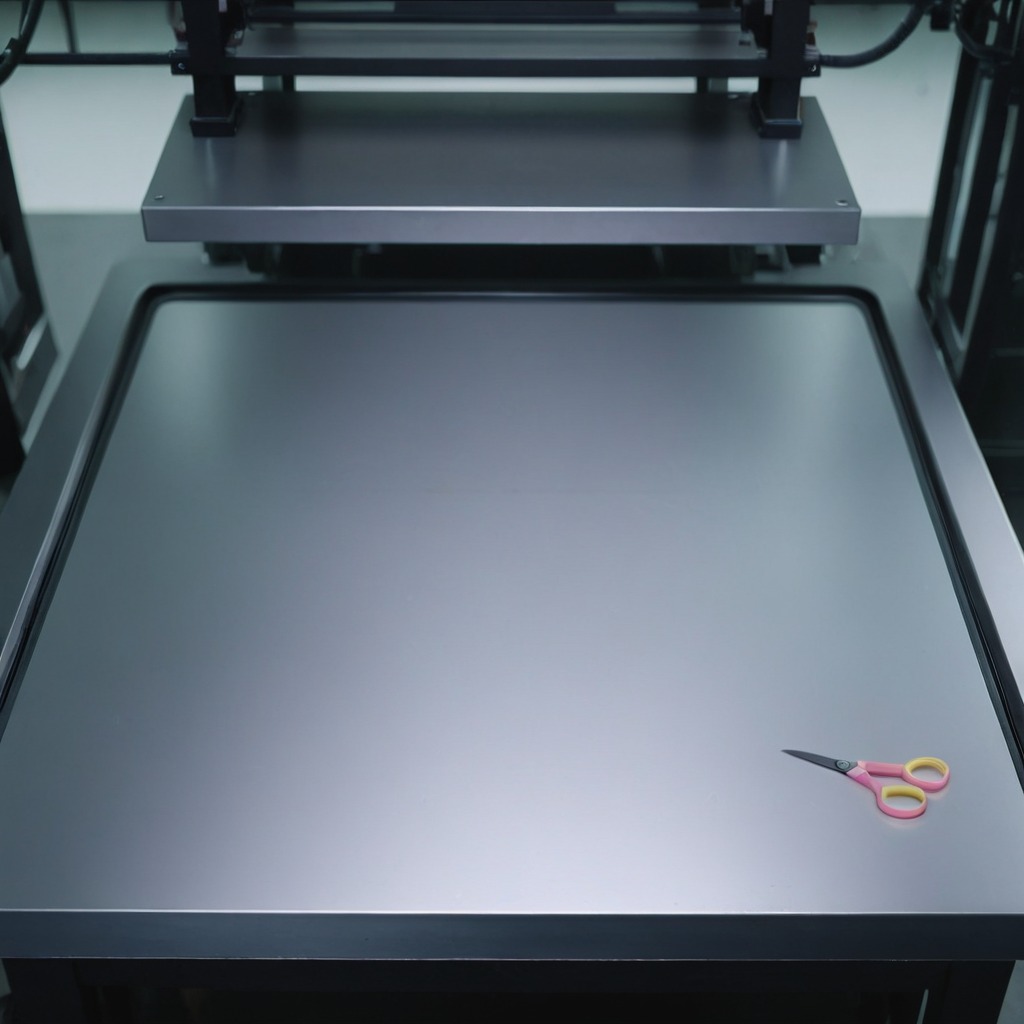
A scissor lies on the metal table in a machine shop under fluorescent lights.